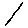
Label: hexagon